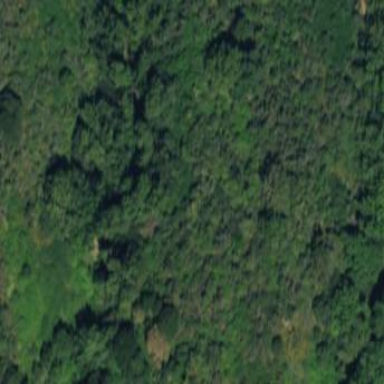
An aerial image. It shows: Patch of scrub vegetation.